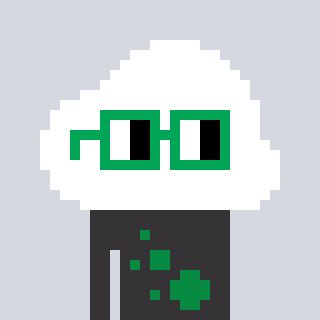
a pixel art character with square green glasses, a cloud-shaped head and a grayscale-colored body on a cool background